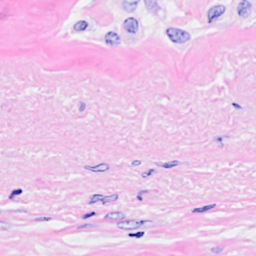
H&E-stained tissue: Breast